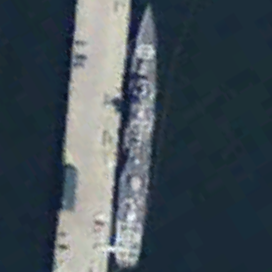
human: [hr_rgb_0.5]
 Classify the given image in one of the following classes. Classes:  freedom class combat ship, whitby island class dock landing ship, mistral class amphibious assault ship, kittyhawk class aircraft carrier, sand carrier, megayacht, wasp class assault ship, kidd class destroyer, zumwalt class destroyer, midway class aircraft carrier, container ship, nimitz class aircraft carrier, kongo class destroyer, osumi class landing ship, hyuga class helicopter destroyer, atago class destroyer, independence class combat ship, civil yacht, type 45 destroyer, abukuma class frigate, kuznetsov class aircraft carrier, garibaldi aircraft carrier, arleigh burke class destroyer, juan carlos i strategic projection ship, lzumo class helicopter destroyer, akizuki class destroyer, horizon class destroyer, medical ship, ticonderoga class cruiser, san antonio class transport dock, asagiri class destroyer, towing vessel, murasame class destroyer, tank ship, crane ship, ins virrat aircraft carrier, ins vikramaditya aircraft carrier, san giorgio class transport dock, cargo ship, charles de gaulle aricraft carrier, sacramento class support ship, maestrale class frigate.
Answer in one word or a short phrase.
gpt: Ticonderoga class cruiser